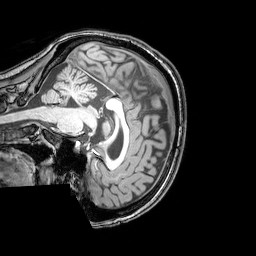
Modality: T1w
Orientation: sagittal
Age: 26
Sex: female
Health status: healthy
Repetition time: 0.081 s
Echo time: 0.037 s